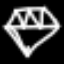
Label: diamond